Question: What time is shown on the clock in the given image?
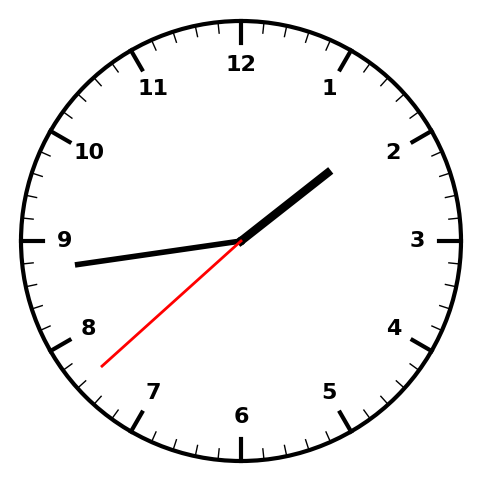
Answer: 01:43:38